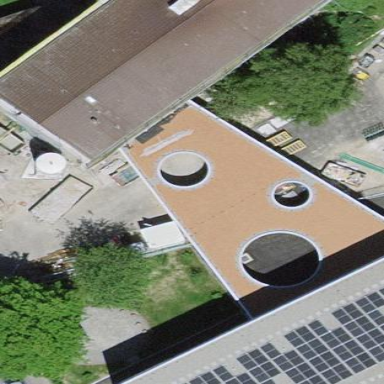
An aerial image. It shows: School building.